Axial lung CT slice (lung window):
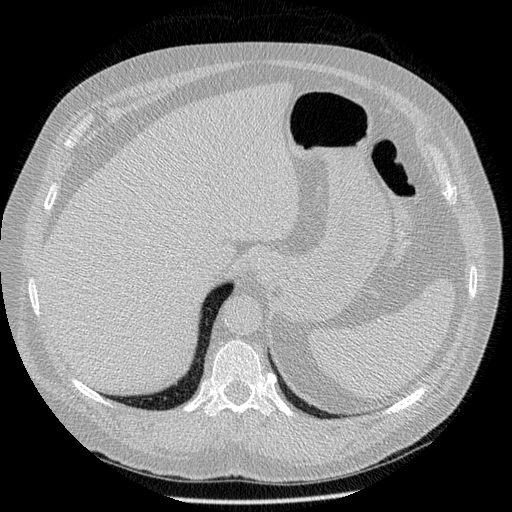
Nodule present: no